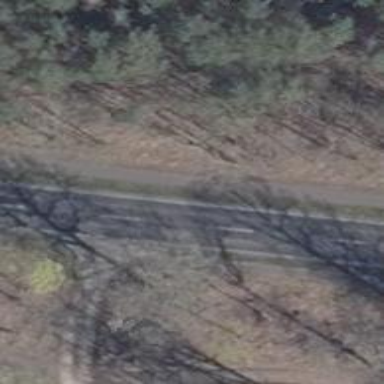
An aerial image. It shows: Asphalt road classified as primary highway.